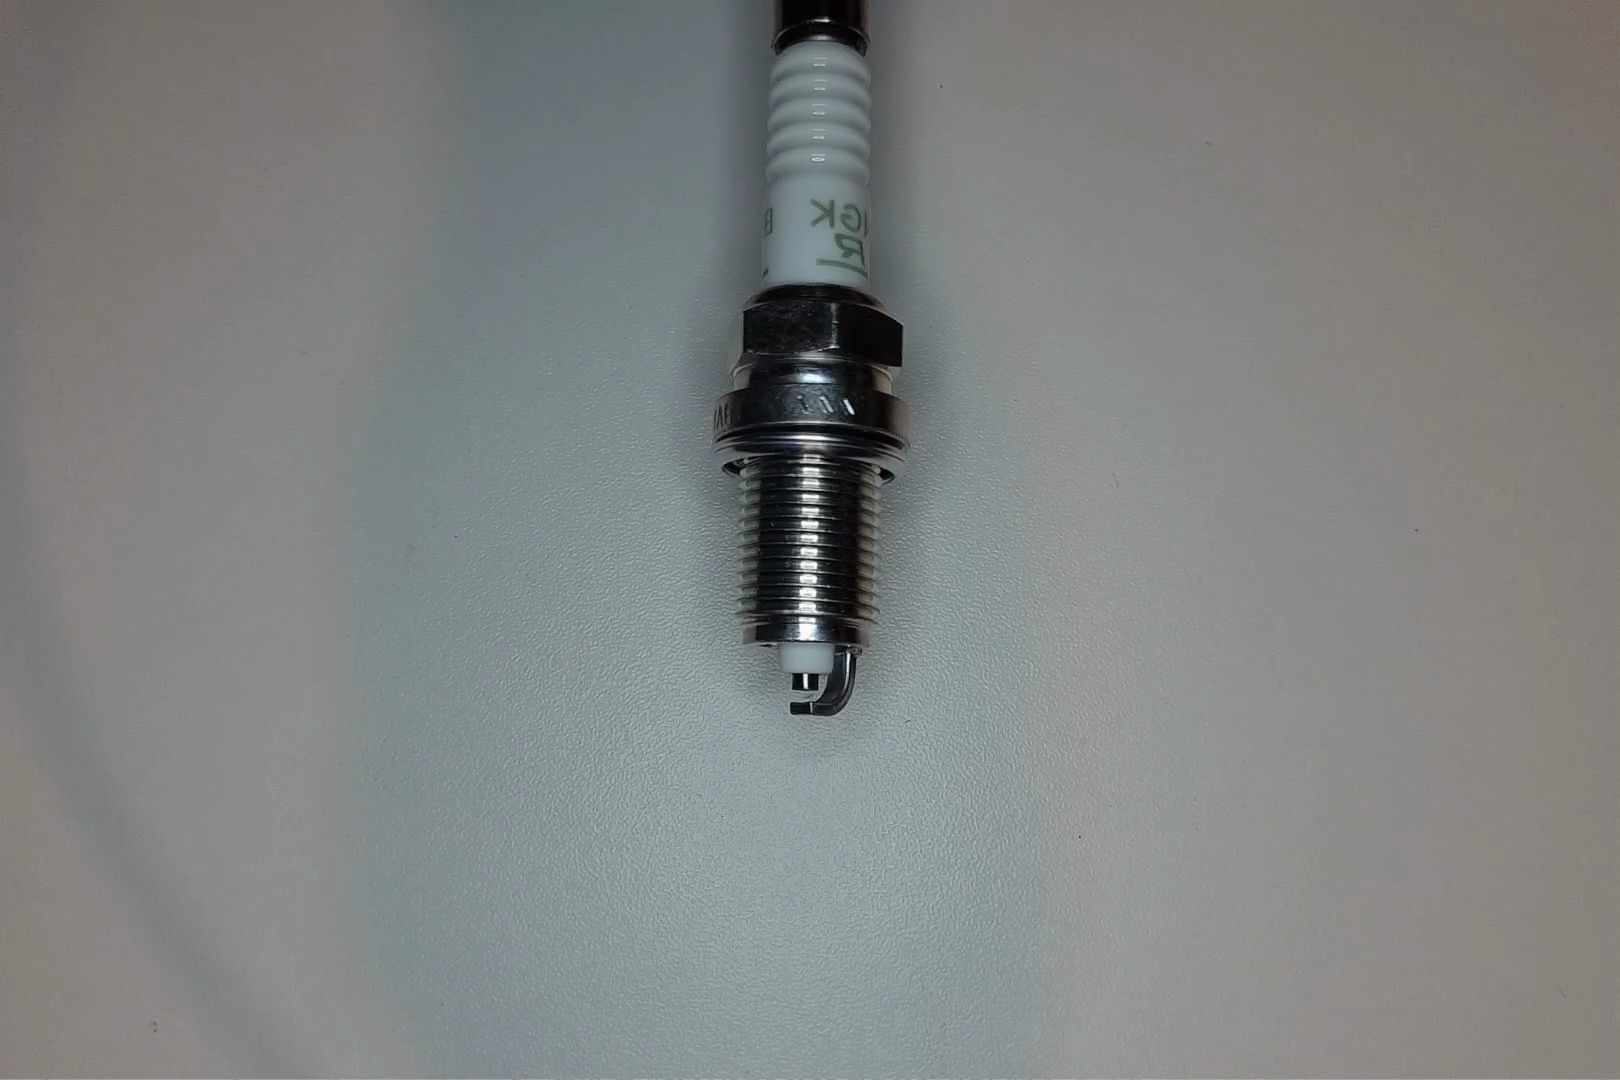
Label: no anomaly